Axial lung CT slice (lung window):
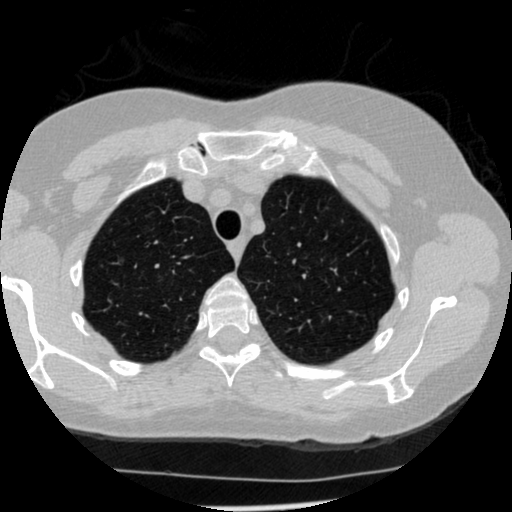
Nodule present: yes
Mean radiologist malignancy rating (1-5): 3